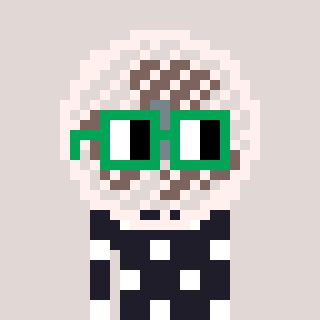
a pixel art character with square green glasses, a fan-shaped head and a grayscale-colored body on a warm background